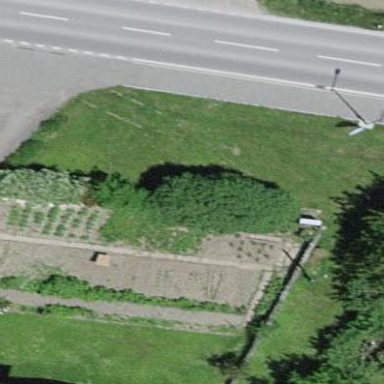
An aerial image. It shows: Plot within allotments.